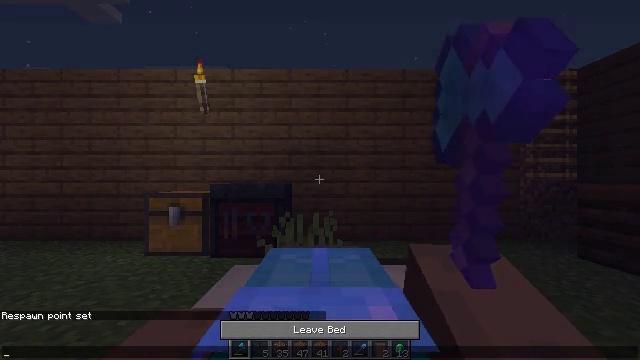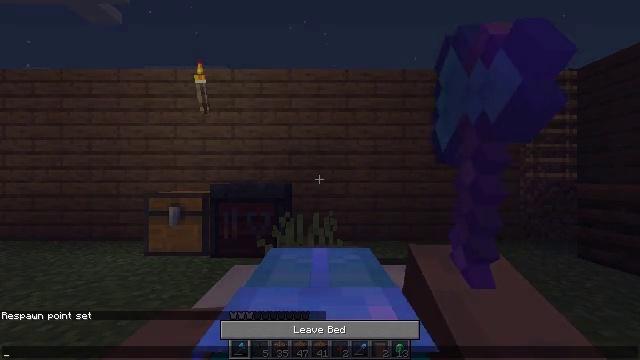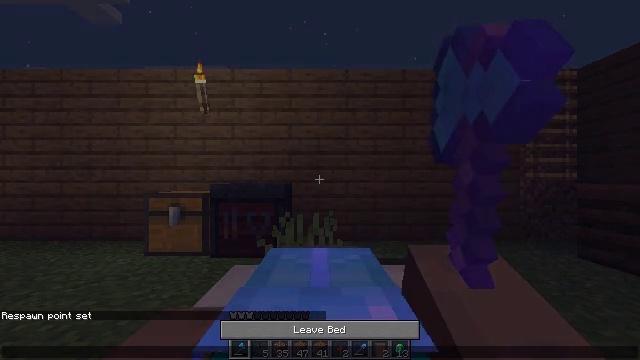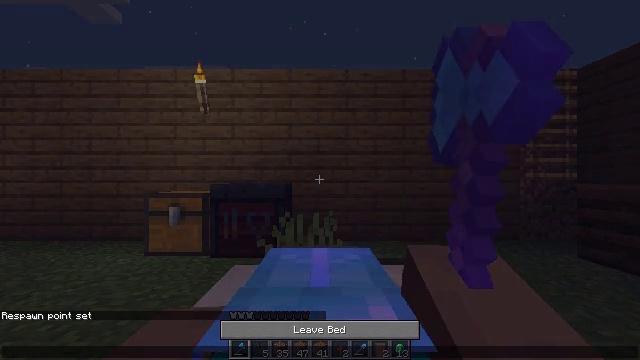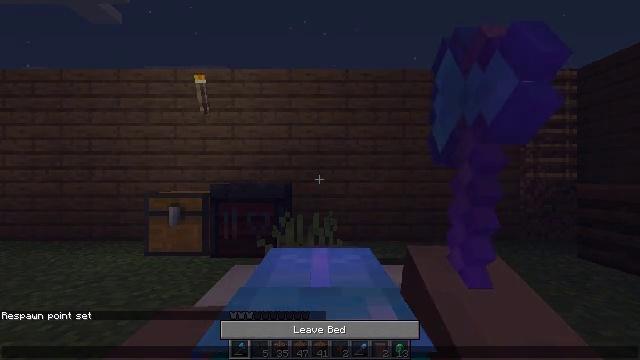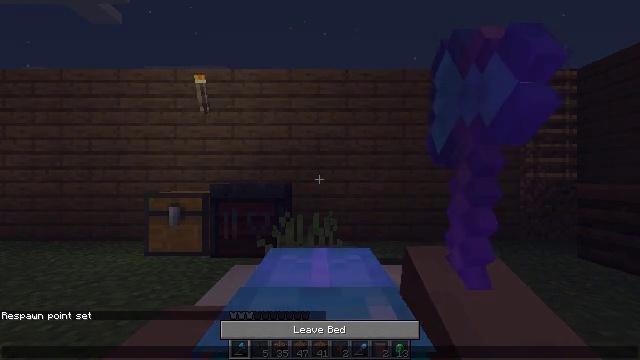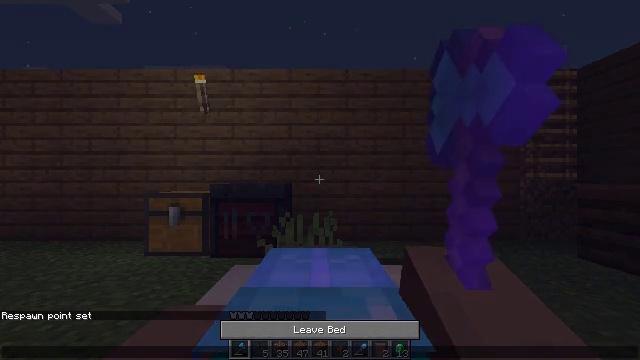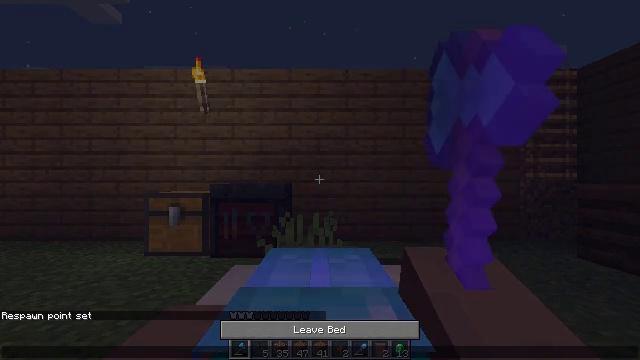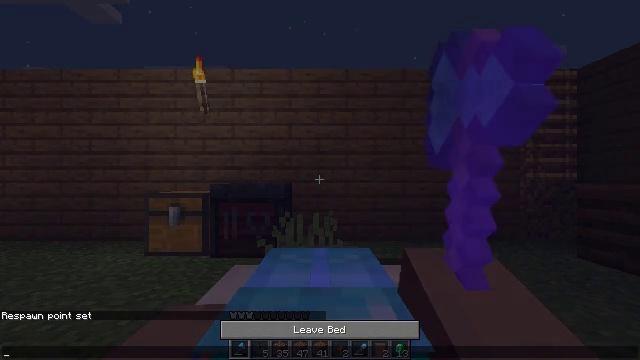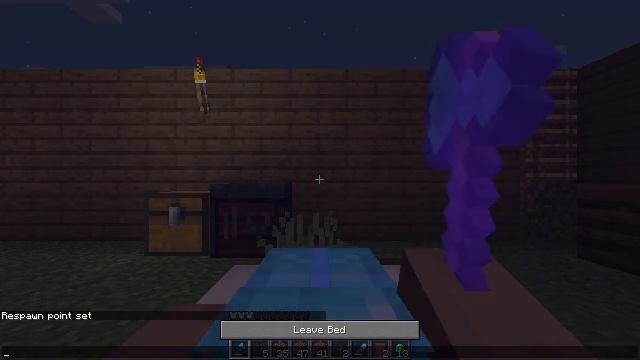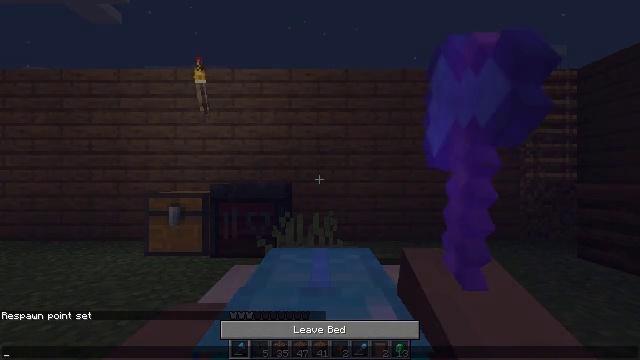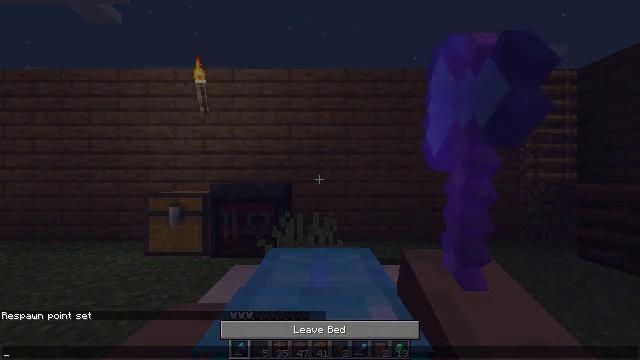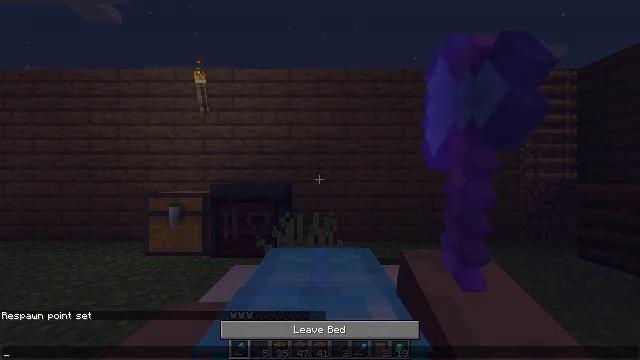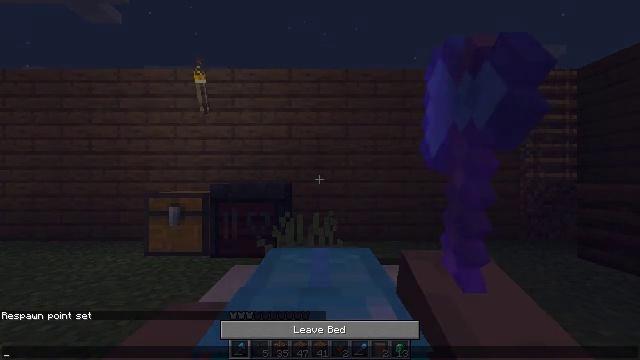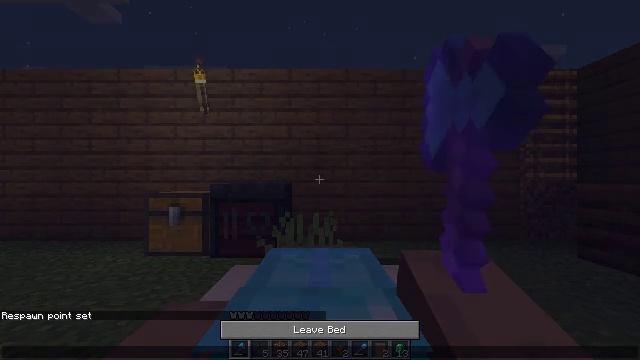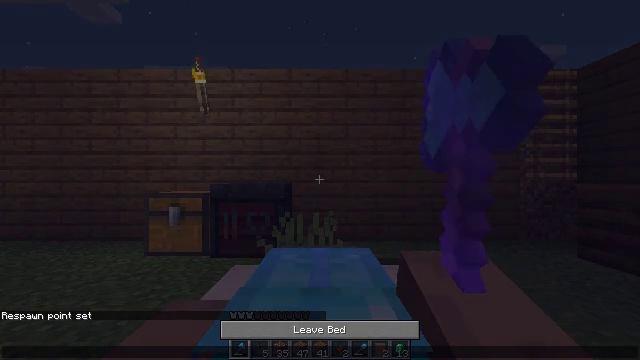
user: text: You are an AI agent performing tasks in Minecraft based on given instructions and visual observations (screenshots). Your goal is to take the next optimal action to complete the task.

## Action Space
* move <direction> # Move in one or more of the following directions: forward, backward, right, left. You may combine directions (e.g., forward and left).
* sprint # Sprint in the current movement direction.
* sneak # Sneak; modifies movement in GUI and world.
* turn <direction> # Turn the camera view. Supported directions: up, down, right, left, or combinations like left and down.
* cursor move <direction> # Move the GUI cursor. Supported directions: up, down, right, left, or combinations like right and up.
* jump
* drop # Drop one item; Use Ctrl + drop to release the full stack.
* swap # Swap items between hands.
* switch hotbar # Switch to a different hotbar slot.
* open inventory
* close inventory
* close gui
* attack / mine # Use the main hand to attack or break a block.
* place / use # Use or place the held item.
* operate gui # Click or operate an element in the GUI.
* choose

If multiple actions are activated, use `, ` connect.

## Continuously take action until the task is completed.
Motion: motion action
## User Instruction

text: Combine gold nuggets and a carrot to make a golden carrot.
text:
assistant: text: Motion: no_op
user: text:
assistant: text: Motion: no_op
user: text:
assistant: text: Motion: no_op
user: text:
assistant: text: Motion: no_op
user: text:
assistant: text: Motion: no_op
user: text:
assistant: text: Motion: no_op
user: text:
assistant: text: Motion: cursor move right
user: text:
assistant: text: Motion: cursor move right
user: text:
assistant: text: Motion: cursor move right
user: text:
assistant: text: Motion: no_op
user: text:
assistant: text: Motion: no_op
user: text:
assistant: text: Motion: no_op
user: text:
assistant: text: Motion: cursor move down
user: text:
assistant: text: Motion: cursor move right
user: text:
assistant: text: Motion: cursor move right
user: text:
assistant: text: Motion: no_op
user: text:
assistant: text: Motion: no_op
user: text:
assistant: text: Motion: no_op
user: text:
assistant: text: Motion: no_op
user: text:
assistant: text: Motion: no_op
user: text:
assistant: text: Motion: cursor move right
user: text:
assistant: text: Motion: cursor move right
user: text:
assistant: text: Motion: no_op
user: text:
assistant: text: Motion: no_op
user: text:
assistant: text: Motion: no_op
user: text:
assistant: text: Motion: no_op
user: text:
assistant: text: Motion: no_op
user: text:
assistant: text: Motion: no_op
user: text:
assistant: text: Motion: no_op
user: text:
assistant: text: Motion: no_op